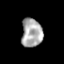
Tissue: skin
Cell type: Epithelial cells
Senescence score: 0.28
Nuclear area (px): 587
Mean DAPI intensity: 169.557